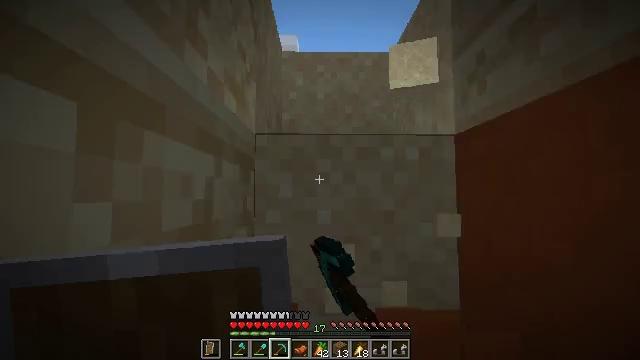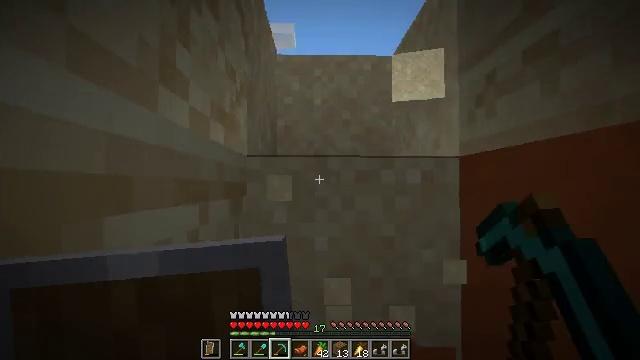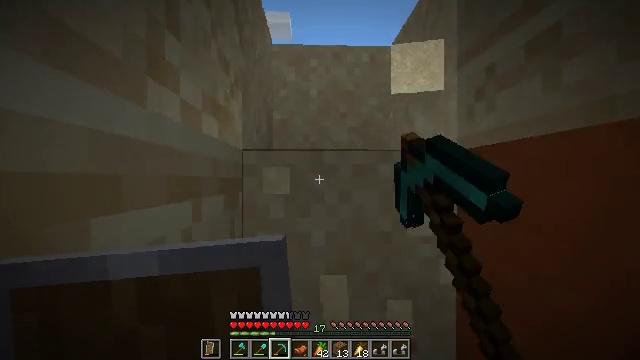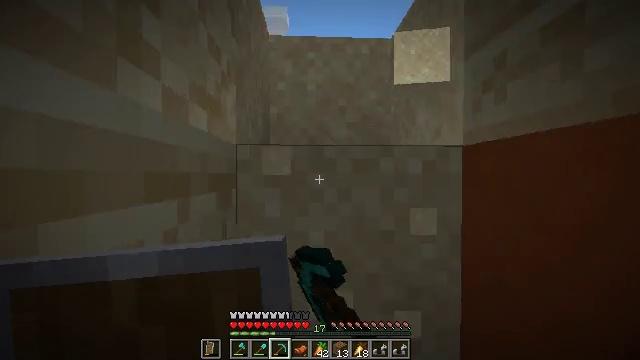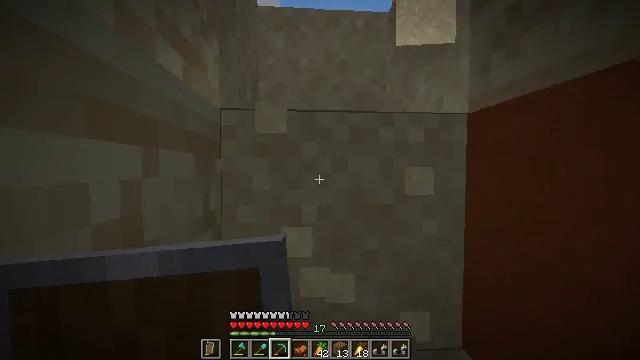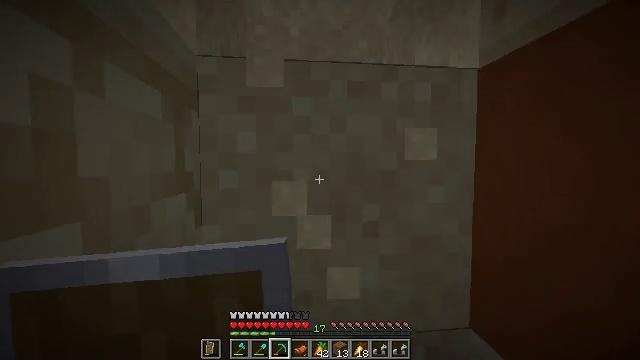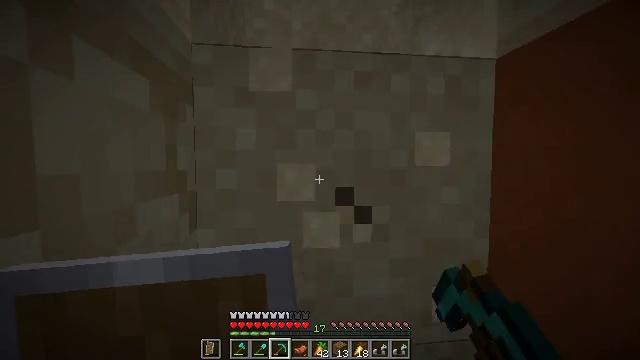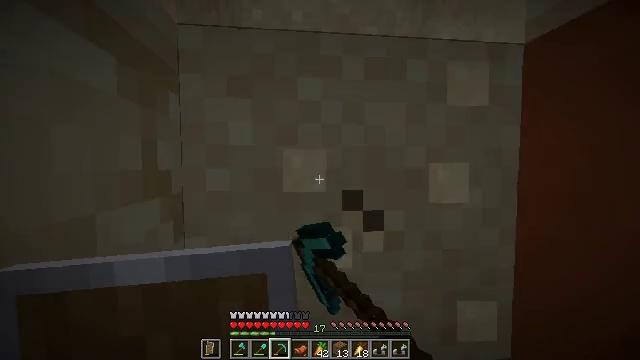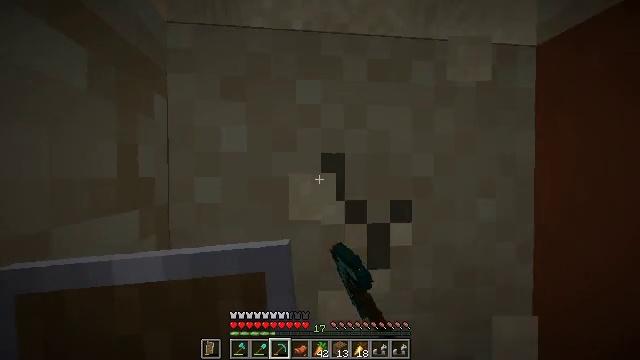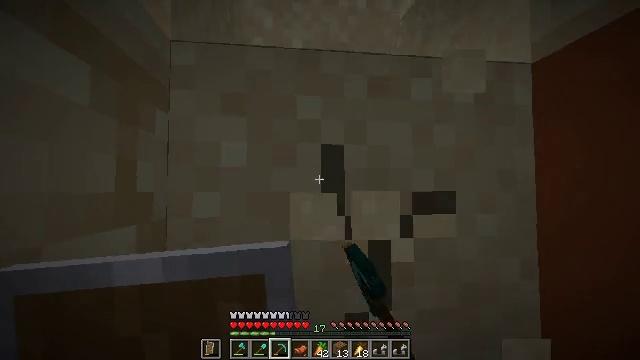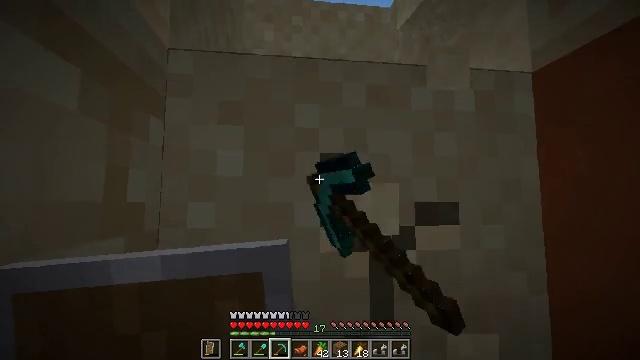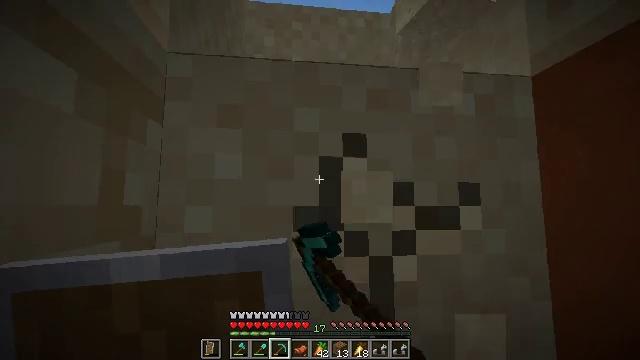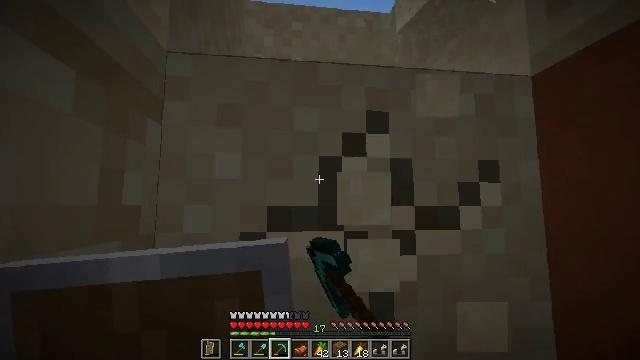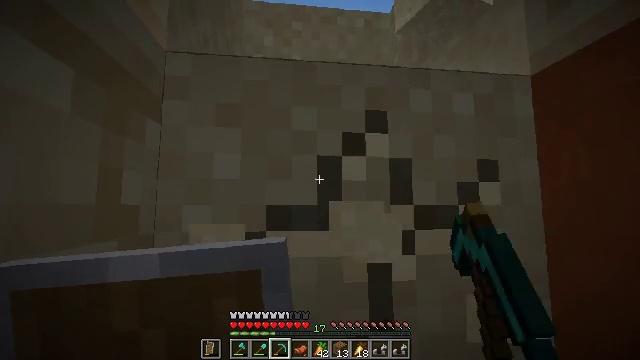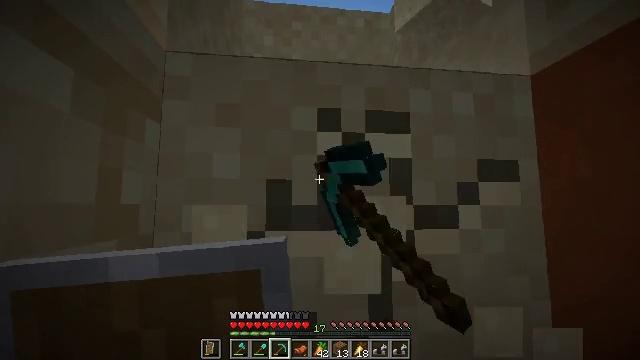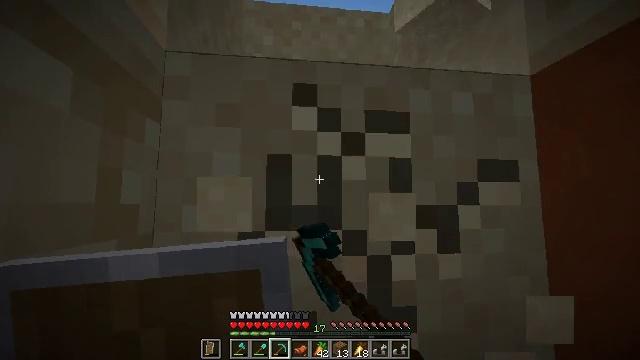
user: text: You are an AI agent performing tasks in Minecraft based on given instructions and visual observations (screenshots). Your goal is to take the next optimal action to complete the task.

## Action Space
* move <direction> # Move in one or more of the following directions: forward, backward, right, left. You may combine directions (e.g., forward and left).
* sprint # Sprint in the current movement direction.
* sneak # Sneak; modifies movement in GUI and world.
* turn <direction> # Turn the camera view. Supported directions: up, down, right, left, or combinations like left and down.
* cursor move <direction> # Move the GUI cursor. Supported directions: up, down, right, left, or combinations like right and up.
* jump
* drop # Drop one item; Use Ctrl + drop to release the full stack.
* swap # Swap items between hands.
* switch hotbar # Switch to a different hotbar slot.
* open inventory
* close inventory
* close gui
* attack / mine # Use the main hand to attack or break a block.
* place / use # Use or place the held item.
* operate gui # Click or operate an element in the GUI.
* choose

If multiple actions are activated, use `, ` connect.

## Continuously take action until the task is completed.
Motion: motion action
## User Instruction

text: Dig up some sand.
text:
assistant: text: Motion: move forward, turn down, attack / mine, jump
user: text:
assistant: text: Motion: move forward, turn down, attack / mine
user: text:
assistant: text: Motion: move forward, attack / mine
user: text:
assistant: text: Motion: move forward, turn right and down, attack / mine
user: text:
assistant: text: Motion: move forward, turn right, attack / mine
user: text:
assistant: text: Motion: attack / mine
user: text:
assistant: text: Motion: attack / mine
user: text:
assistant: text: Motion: turn up, attack / mine
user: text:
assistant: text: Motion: turn up, attack / mine
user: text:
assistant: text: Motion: turn up, attack / mine
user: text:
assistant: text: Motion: turn up, attack / mine
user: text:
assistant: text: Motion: attack / mine
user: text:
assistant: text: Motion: attack / mine
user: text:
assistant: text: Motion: attack / mine
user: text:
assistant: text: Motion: attack / mine
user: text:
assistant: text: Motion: attack / mine
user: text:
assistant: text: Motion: attack / mine
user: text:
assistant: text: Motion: attack / mine
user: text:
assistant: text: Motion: attack / mine
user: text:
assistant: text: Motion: move forward, attack / mine
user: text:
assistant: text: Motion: move forward, attack / mine
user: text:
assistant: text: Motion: move forward, sprint, turn left and down, attack / mine, jump
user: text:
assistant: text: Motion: move forward, sprint, turn down, attack / mine, jump
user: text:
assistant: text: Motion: move forward, sprint, turn down, attack / mine, jump
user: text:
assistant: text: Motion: sprint, attack / mine, jump